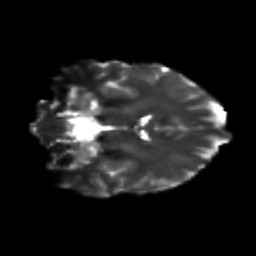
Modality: T2w
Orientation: coronal
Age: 28
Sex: female
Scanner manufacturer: siemens
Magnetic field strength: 3 T
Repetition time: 3.5 s
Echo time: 0.125 s